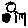
Label: cat